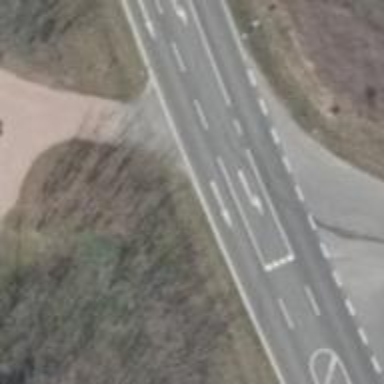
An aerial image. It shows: Secondary road with asphalt surface.